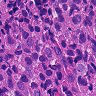
Metastatic tissue present: yes